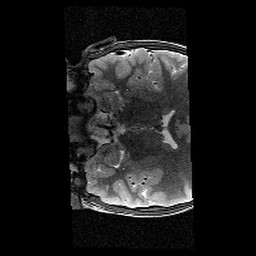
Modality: T2w
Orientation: coronal
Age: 11
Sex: male
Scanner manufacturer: siemens
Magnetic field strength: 3 T
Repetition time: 9.23 s
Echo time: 0.067 s